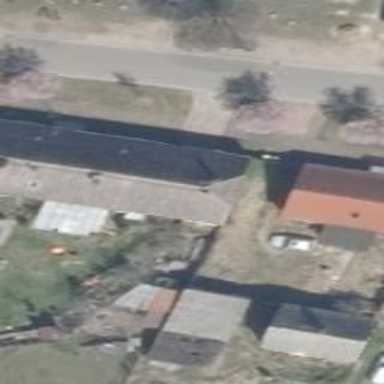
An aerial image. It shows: House with half-hipped roof shape.